Question: I have a WPF user control that provides drag and drop functionality within that control. When the user control is hosted within a WPF app, all works fine. However when it is hosted within a 'VSPackage' 'ToolWindow', drop is disabled altogether.
In this particular case I'm trying to drag a selected item in a draggable list box (left side of diagram below) onto a canvas on the right side.

The drag can be initiated with 'DoDragDrop', such as:
'''
protected override void OnMouseMove(MouseEventArgs e)
{
base.OnMouseMove(e);
if (e.LeftButton != MouseButtonState.Pressed)
dragStartPoint = null;
if (dragStartPoint.HasValue)
{
DragDrop.DoDragDrop(this, Content, DragDropEffects.Copy);
e.Handled = true;
}
}
'''
But then drop is not allowed anywhere in the tool window.
What kind of conditions would prevent drag and drop within a tool window, and what settings changes are necessary to enable it?
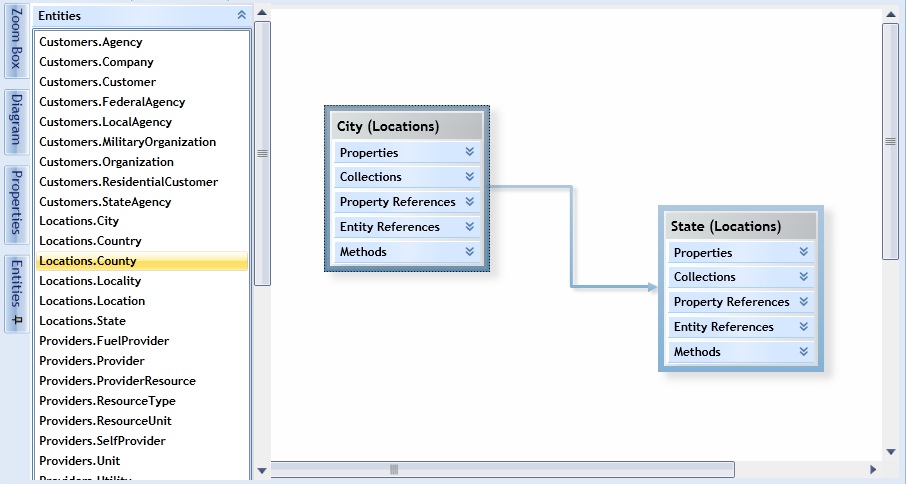
Answer: The answer was found in <URL> on MSDN. I needed to handle ALL the drag and drop related events so that the VS shell doesn't intercept them. In my case, I needed to handle the 'DragOver' event in the 'Canvas' control:
'''
protected override void OnDragOver(DragEventArgs e)
{
base.OnDragOver(e);
e.Handled = true;
}
'''